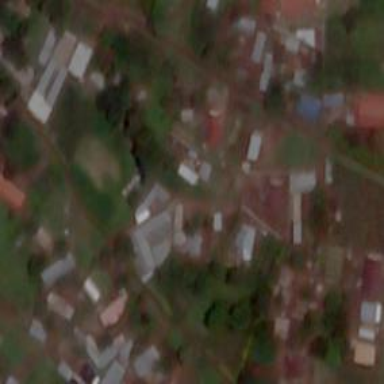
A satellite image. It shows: Village area.